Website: home-depot
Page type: delivery-shipping
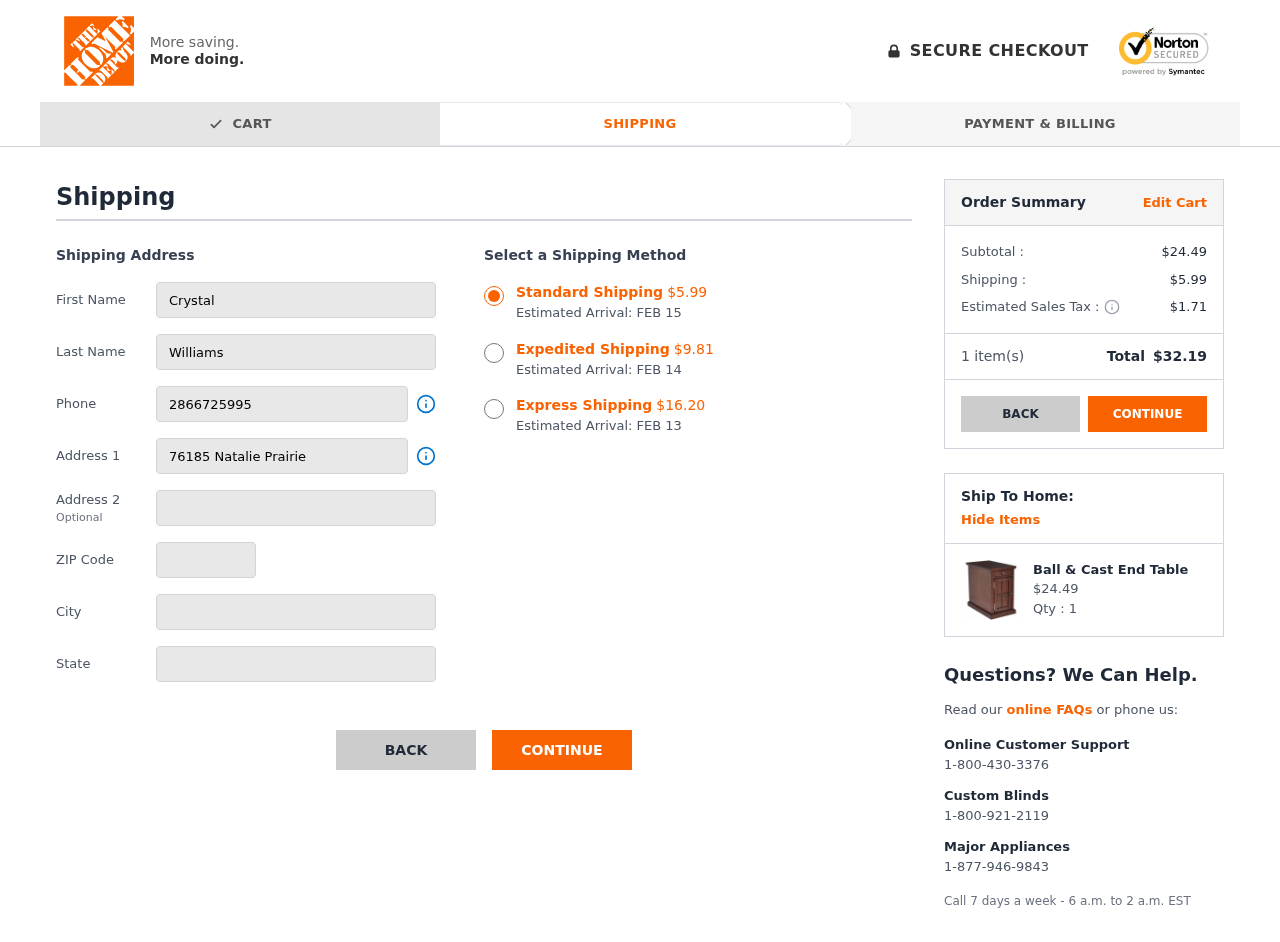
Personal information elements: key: PII_CITY
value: Onealburgh
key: PII_FIRSTNAME
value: Crystal
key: PII_LASTNAME
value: Williams
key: PII_PHONE
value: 2866725995
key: PII_POSTCODE
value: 85100
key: PII_STATE
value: Connecticut
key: PII_STREET
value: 76185 Natalie Prairie
Product elements: key: PRODUCT1_NAME
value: Ball & Cast End Table
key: PRODUCT1_PRICE
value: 24.49
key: PRODUCT1_QUANTITY
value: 1
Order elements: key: ORDER_SHIPPING_COST_STANDARD
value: $5.99
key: ORDER_DELIVERY_DATE
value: FEB 15
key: ORDER_SHIPPING_COST_EXPEDITED
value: $9.81
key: ORDER_DELIVERY_DATE_EXPEDITED
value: FEB 14
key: ORDER_SHIPPING_COST_EXPRESS
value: $16.20
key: ORDER_DELIVERY_DATE_EXPRESS
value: FEB 13
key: ORDER_SUBTOTAL
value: $24.49
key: ORDER_SHIPPING_COST
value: $5.99
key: ORDER_TAX
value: $1.71
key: ORDER_NUM_ITEMS
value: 1
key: ORDER_TOTAL
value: $32.19